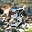
Label: 3